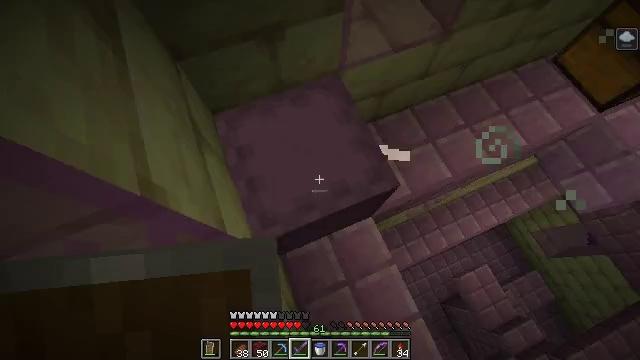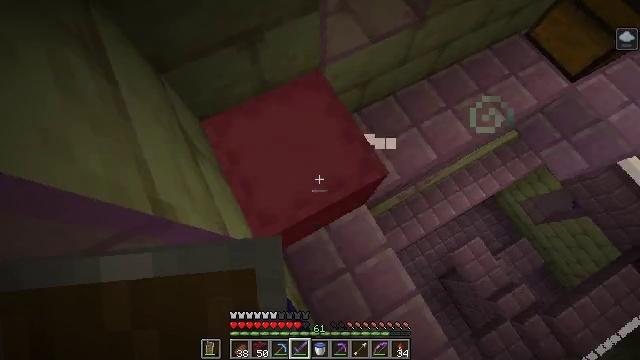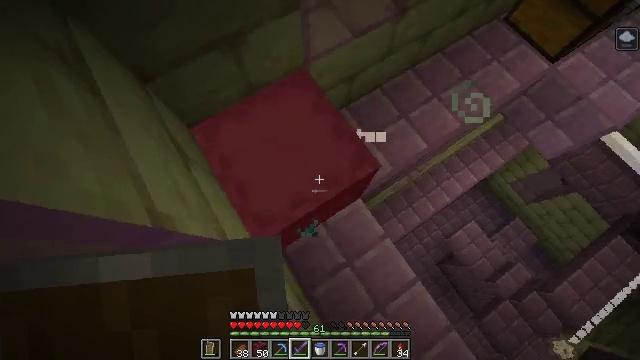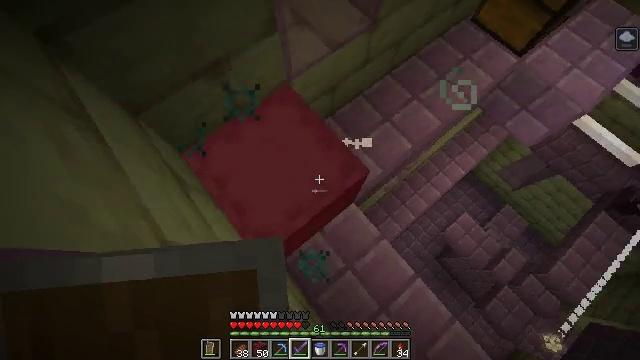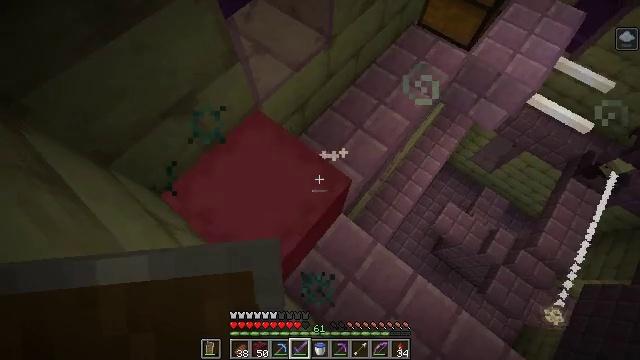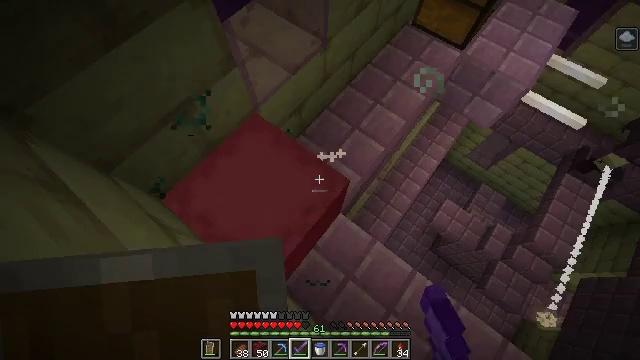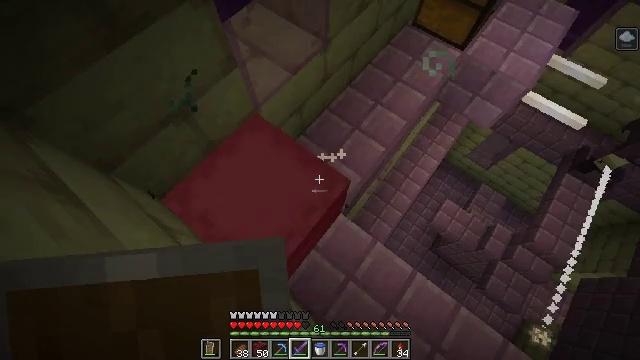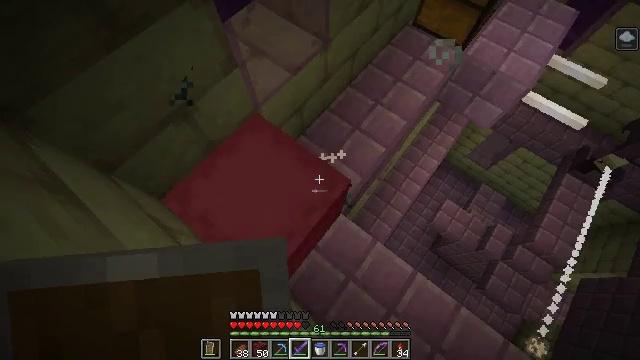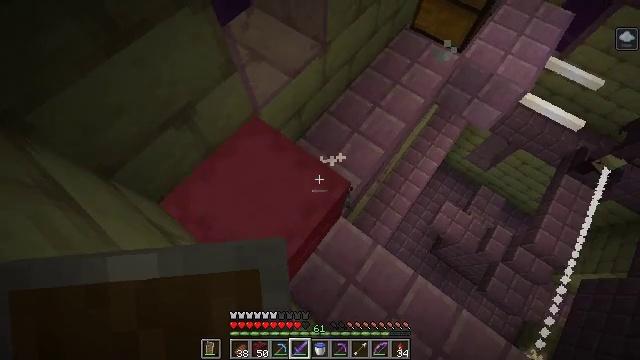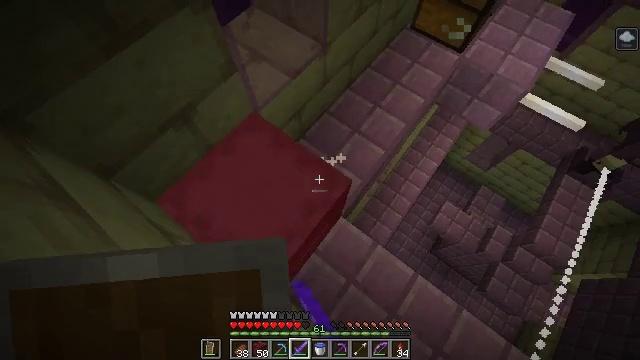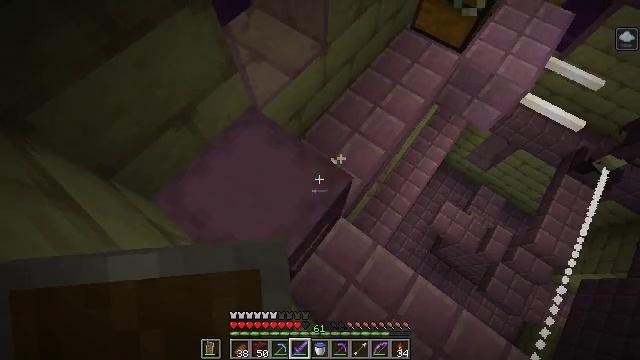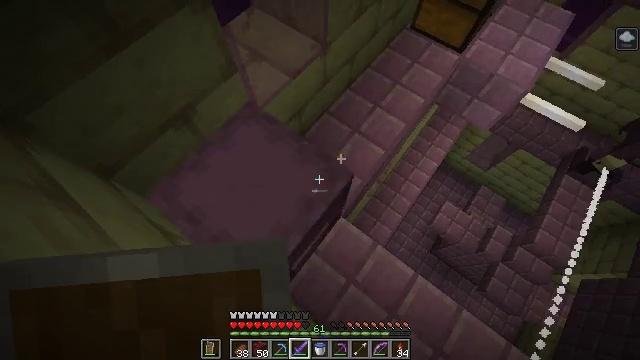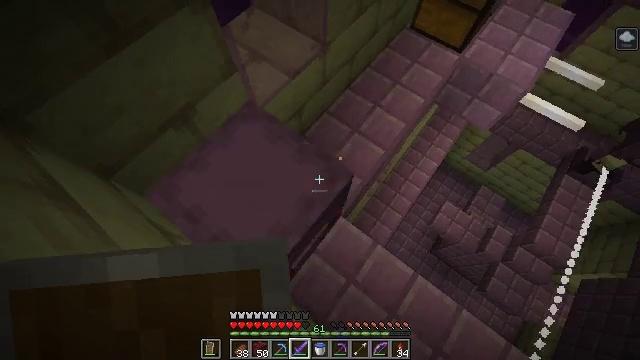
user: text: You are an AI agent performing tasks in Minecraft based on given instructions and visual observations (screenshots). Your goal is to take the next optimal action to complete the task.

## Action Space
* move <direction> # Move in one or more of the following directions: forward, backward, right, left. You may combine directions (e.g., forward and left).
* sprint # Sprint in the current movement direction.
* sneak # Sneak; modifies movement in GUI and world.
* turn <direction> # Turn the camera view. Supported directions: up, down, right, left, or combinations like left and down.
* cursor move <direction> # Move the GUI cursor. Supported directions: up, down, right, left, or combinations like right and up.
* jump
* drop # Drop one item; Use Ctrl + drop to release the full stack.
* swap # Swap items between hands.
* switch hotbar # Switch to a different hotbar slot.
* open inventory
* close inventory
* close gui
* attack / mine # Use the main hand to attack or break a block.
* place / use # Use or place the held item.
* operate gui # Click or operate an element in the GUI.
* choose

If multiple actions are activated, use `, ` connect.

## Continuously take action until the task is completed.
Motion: motion action
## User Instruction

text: Kill mobs.
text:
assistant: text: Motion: turn right and down, attack / mine
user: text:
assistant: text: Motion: turn right, attack / mine
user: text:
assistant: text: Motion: turn right and up
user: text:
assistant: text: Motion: turn right and up, attack / mine
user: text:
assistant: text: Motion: turn right, attack / mine
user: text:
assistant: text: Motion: attack / mine
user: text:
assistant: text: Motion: no_op
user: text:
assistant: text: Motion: attack / mine
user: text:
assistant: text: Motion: attack / mine
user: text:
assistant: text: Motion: attack / mine
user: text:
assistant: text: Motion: no_op
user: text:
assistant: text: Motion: attack / mine
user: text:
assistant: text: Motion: attack / mine